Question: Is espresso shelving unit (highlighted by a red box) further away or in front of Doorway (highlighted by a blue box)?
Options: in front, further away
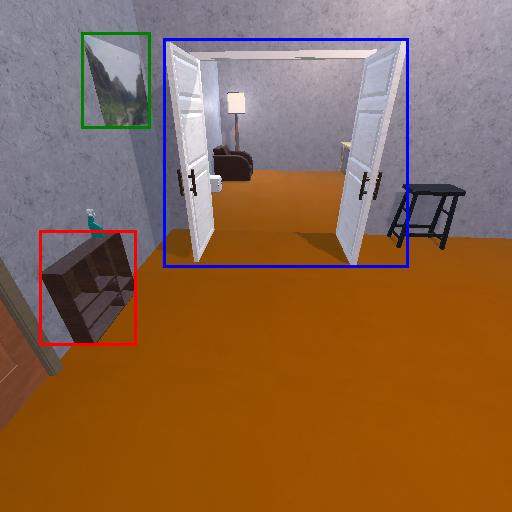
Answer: in front